Field crop: maize
Growth stage: 1
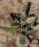
Species: atriplex